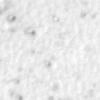
Label: no_change